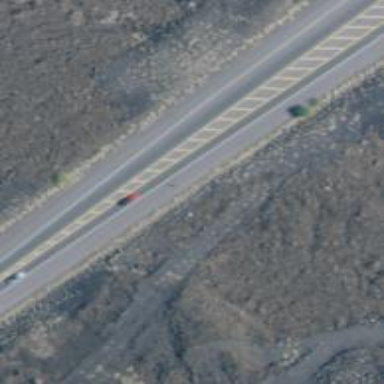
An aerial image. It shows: Primary highway.